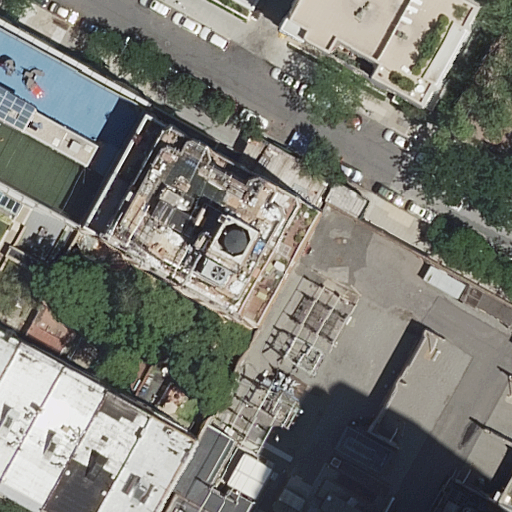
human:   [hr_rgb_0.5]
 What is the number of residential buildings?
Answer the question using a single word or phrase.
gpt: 11

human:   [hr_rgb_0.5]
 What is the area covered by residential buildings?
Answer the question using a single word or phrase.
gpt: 4386m2

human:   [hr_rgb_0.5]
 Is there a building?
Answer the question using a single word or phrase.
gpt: yes

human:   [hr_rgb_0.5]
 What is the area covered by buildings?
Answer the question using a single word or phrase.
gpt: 4386m2

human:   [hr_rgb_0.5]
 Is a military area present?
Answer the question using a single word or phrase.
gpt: no

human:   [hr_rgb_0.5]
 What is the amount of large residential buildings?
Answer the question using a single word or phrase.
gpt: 3

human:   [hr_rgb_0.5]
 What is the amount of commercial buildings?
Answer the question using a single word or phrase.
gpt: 0

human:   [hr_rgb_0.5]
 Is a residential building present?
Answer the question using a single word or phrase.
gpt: yes

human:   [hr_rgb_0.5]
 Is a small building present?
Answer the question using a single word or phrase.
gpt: yes

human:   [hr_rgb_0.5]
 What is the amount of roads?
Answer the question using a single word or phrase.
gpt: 3

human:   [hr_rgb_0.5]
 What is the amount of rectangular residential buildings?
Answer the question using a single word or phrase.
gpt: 9

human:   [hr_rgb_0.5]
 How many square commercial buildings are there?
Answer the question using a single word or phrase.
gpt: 0

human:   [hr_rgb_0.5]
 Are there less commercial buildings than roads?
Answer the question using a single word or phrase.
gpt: yes

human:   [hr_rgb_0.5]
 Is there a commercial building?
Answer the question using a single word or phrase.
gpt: no

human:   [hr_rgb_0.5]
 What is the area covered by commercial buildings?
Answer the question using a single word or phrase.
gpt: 0m2

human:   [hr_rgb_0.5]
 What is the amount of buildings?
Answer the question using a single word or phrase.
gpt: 11

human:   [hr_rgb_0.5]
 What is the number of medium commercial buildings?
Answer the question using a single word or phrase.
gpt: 0

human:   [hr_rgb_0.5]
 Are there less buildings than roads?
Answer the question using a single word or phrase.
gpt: no

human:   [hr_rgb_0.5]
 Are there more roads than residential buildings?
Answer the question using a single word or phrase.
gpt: no

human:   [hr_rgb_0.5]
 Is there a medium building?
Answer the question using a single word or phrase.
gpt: yes

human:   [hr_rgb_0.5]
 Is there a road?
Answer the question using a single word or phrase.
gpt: yes

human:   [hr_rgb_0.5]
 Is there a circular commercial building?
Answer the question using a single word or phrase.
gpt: no

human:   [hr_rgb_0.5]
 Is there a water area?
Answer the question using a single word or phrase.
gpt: no

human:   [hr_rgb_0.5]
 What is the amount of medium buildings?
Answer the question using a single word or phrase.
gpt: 3

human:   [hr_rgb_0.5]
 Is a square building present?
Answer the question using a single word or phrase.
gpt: no

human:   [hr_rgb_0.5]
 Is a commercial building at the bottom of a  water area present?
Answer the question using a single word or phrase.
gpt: no

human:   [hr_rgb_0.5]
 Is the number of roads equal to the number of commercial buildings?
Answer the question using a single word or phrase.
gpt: no

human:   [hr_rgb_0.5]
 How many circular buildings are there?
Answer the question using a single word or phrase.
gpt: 0

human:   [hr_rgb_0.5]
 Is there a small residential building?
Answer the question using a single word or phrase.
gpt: yes

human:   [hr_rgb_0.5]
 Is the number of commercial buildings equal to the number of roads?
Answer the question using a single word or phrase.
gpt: no

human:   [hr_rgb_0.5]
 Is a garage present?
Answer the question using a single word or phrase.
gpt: no

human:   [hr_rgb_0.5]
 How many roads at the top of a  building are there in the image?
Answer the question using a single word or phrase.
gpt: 3

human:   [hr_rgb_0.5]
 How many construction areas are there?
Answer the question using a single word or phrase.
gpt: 0

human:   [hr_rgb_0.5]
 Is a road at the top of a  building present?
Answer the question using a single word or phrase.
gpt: yes

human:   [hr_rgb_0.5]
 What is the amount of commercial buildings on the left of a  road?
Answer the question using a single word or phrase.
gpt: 0

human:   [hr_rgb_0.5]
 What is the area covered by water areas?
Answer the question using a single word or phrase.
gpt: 0m2

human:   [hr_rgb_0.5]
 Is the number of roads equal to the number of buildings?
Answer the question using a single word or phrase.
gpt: no

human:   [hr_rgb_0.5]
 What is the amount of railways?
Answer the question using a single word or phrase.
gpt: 0

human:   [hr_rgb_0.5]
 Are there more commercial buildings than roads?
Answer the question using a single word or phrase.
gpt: no

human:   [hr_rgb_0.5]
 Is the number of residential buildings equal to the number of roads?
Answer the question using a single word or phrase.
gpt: no

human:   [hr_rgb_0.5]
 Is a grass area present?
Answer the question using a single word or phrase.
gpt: no

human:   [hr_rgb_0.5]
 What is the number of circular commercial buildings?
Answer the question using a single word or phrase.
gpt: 0

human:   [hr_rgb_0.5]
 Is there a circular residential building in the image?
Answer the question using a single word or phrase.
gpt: no

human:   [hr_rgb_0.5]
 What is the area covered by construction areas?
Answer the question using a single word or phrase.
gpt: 0m2

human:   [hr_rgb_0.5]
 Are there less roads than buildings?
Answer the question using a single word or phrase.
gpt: yes

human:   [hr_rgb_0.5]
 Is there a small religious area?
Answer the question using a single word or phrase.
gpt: no

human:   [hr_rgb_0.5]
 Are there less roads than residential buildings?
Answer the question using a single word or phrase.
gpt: yes

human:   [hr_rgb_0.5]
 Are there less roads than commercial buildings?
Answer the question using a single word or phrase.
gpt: no

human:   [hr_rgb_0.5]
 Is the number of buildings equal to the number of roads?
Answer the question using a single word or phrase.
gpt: no

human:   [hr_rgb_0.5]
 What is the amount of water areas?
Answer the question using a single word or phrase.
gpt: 0

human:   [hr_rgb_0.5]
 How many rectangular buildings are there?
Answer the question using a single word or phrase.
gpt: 9

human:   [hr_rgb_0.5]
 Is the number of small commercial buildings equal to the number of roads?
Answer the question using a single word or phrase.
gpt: no

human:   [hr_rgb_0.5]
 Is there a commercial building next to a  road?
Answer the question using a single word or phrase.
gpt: no

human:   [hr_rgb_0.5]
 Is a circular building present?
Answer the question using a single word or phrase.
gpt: no

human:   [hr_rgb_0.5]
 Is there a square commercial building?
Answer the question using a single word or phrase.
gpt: no

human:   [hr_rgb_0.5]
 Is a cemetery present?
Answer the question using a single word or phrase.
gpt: no

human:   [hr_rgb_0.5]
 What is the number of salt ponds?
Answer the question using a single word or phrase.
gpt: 0

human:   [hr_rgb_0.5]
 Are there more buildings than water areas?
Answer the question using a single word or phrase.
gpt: yes

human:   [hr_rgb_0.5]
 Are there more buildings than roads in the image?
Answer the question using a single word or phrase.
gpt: yes

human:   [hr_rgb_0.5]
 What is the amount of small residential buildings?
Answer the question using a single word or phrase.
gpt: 5

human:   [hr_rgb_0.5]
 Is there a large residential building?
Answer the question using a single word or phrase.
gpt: yes

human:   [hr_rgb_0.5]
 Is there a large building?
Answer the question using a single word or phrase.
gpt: yes

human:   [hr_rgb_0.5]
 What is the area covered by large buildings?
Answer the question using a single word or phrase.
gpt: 3147m2

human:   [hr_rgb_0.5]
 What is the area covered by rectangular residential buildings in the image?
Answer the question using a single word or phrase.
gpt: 2787m2